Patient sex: M
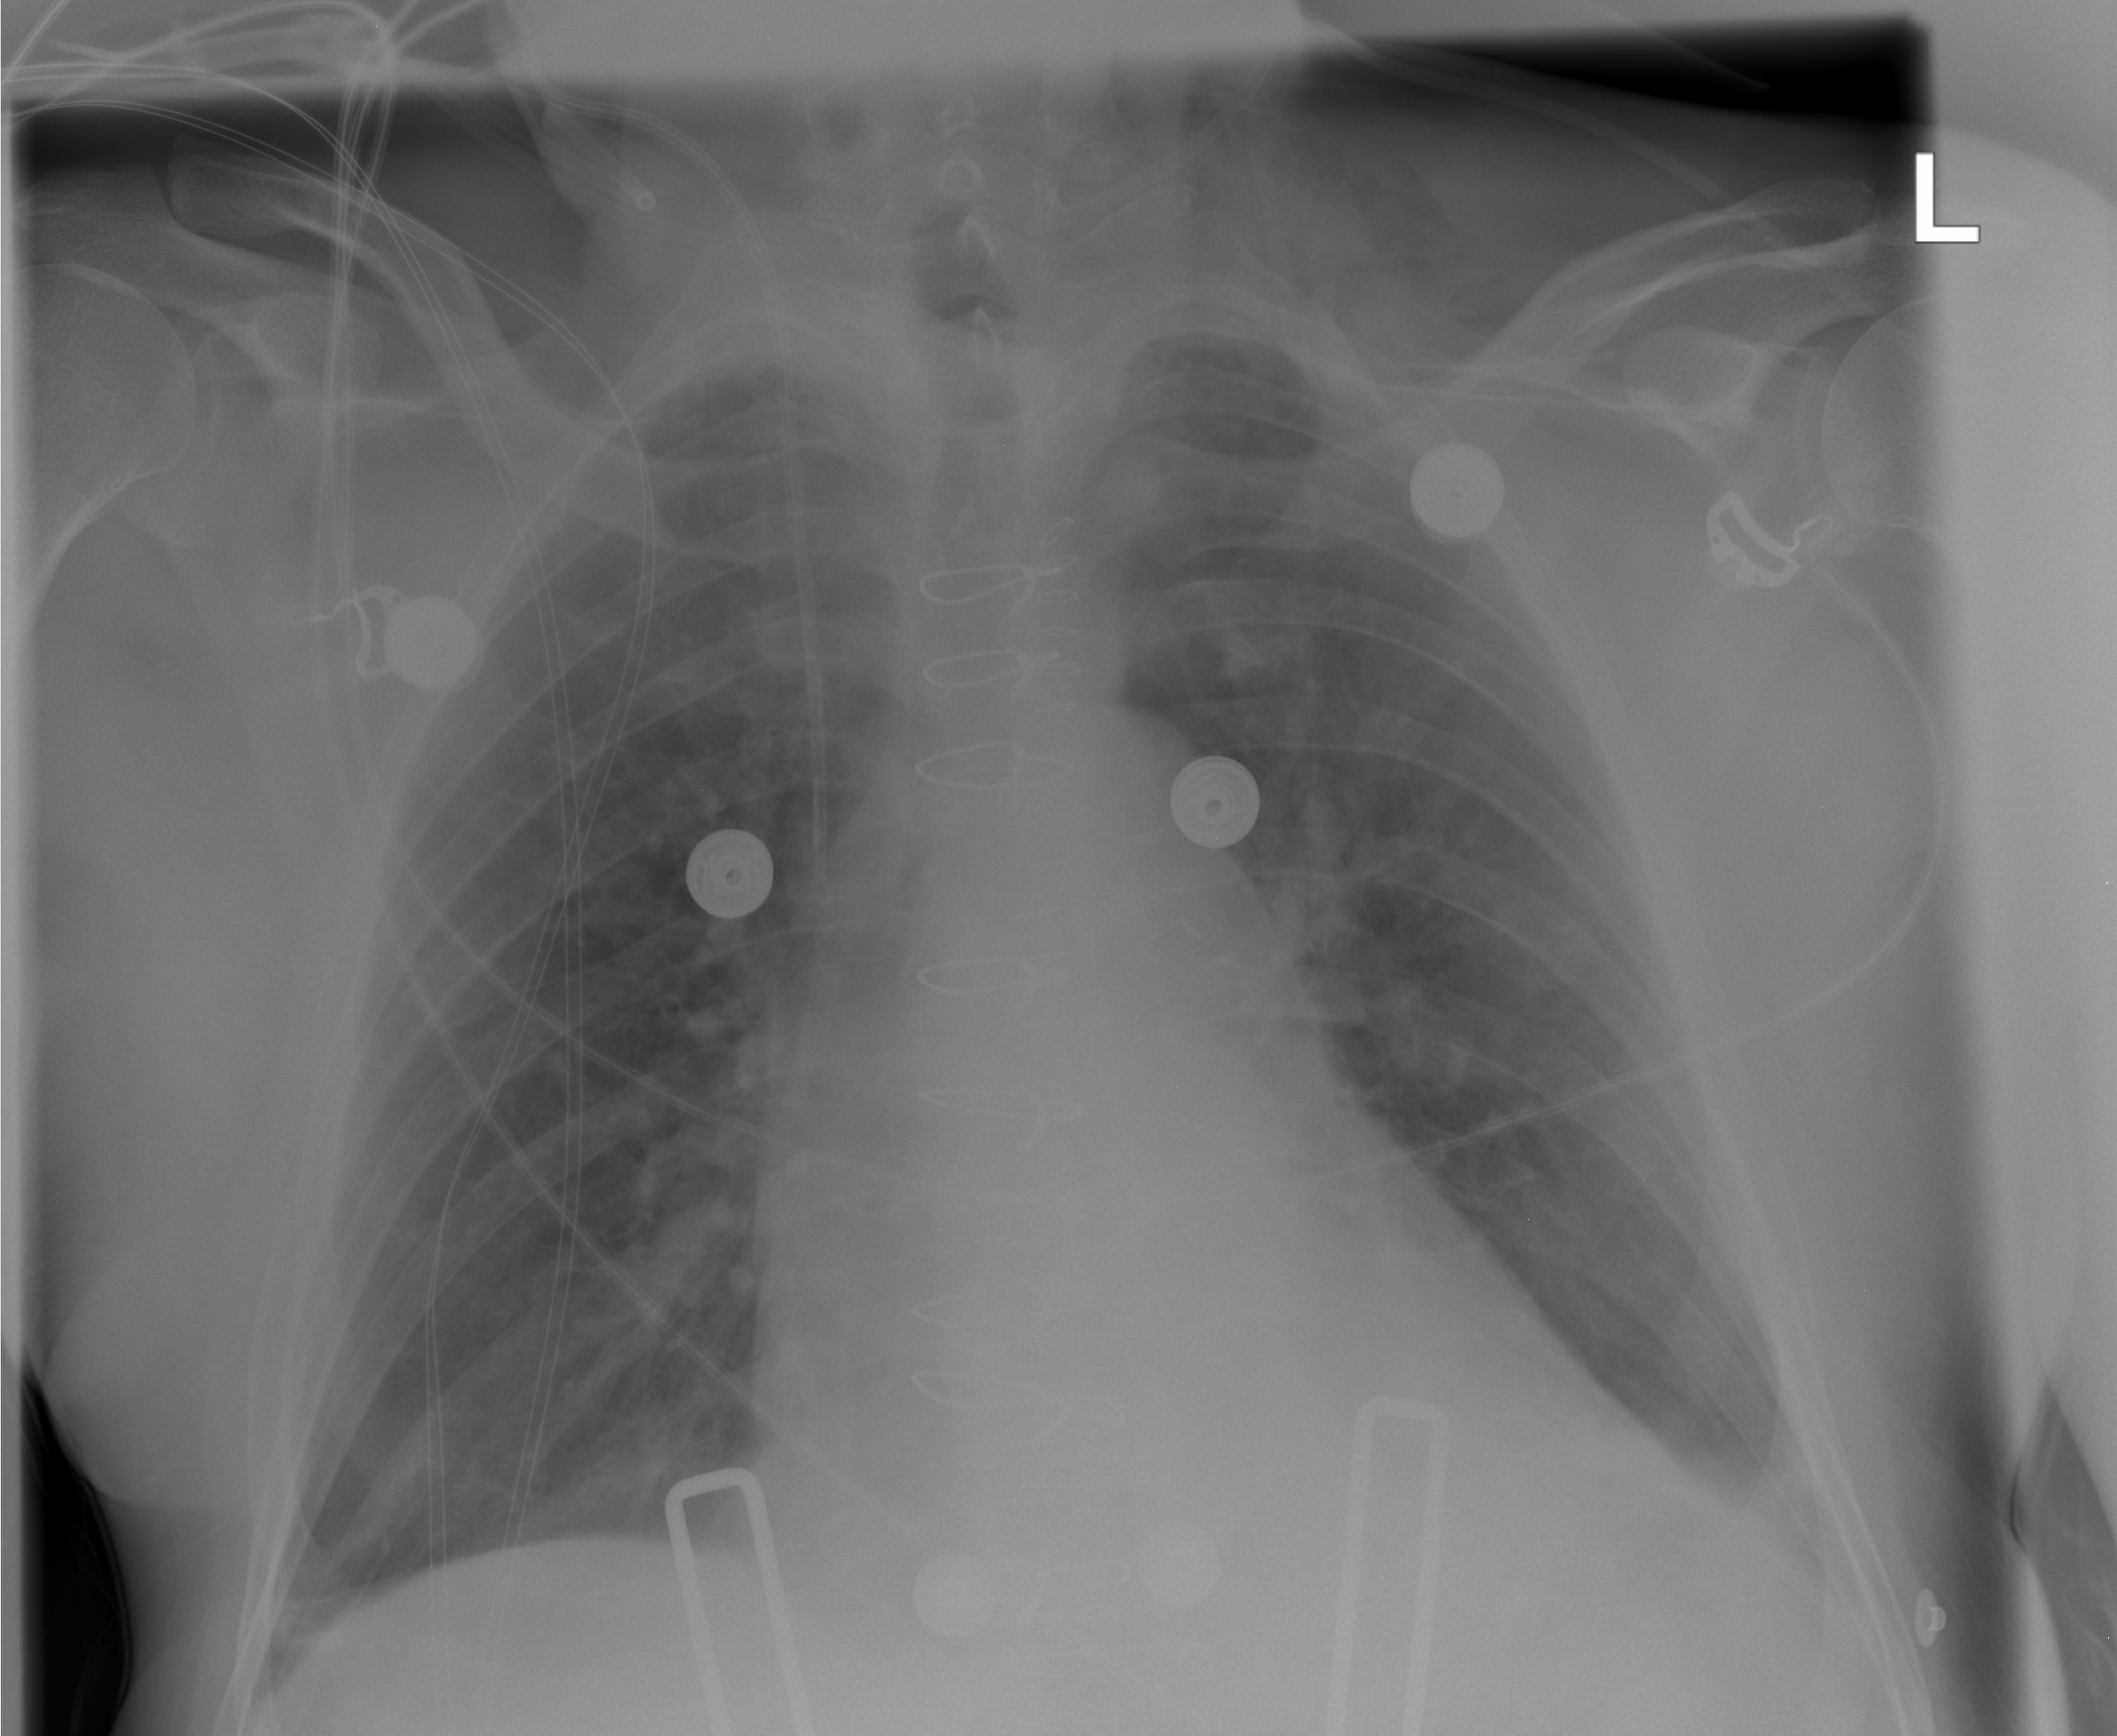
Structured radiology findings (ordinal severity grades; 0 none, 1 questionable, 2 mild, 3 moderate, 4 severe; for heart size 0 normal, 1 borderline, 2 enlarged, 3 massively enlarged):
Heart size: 0
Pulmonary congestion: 0
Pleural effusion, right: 0
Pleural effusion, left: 0
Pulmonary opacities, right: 0
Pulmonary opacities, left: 0
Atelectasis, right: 0
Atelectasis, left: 1